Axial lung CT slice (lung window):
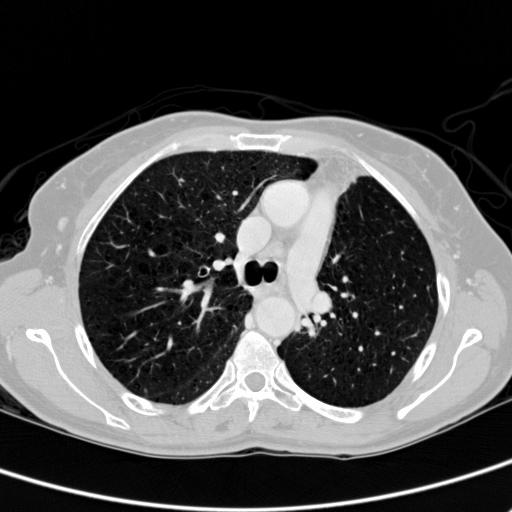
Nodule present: no